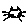
Label: cat